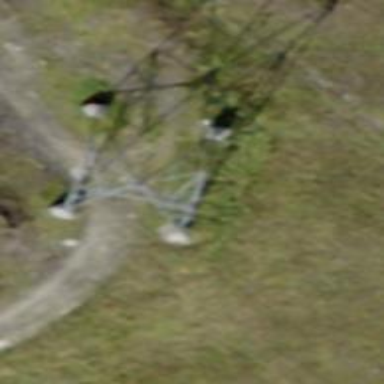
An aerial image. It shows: Minor power line.